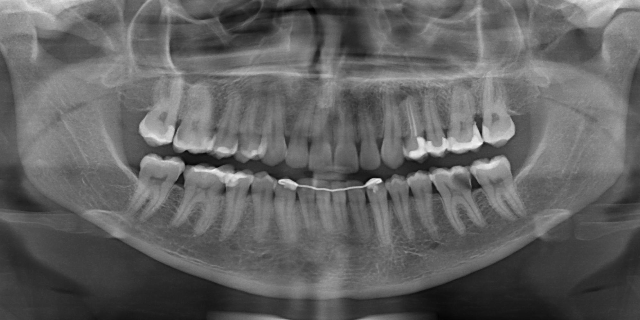
adult